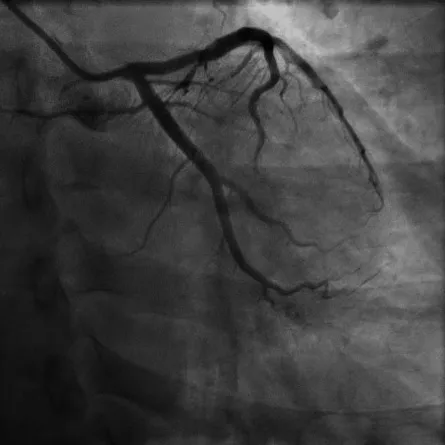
Anteroposterior caudal view of coronary angiography showing a normal left circumflex artery (case two).
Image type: radiology (x_ray)